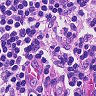
Metastatic tissue present: no